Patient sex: M
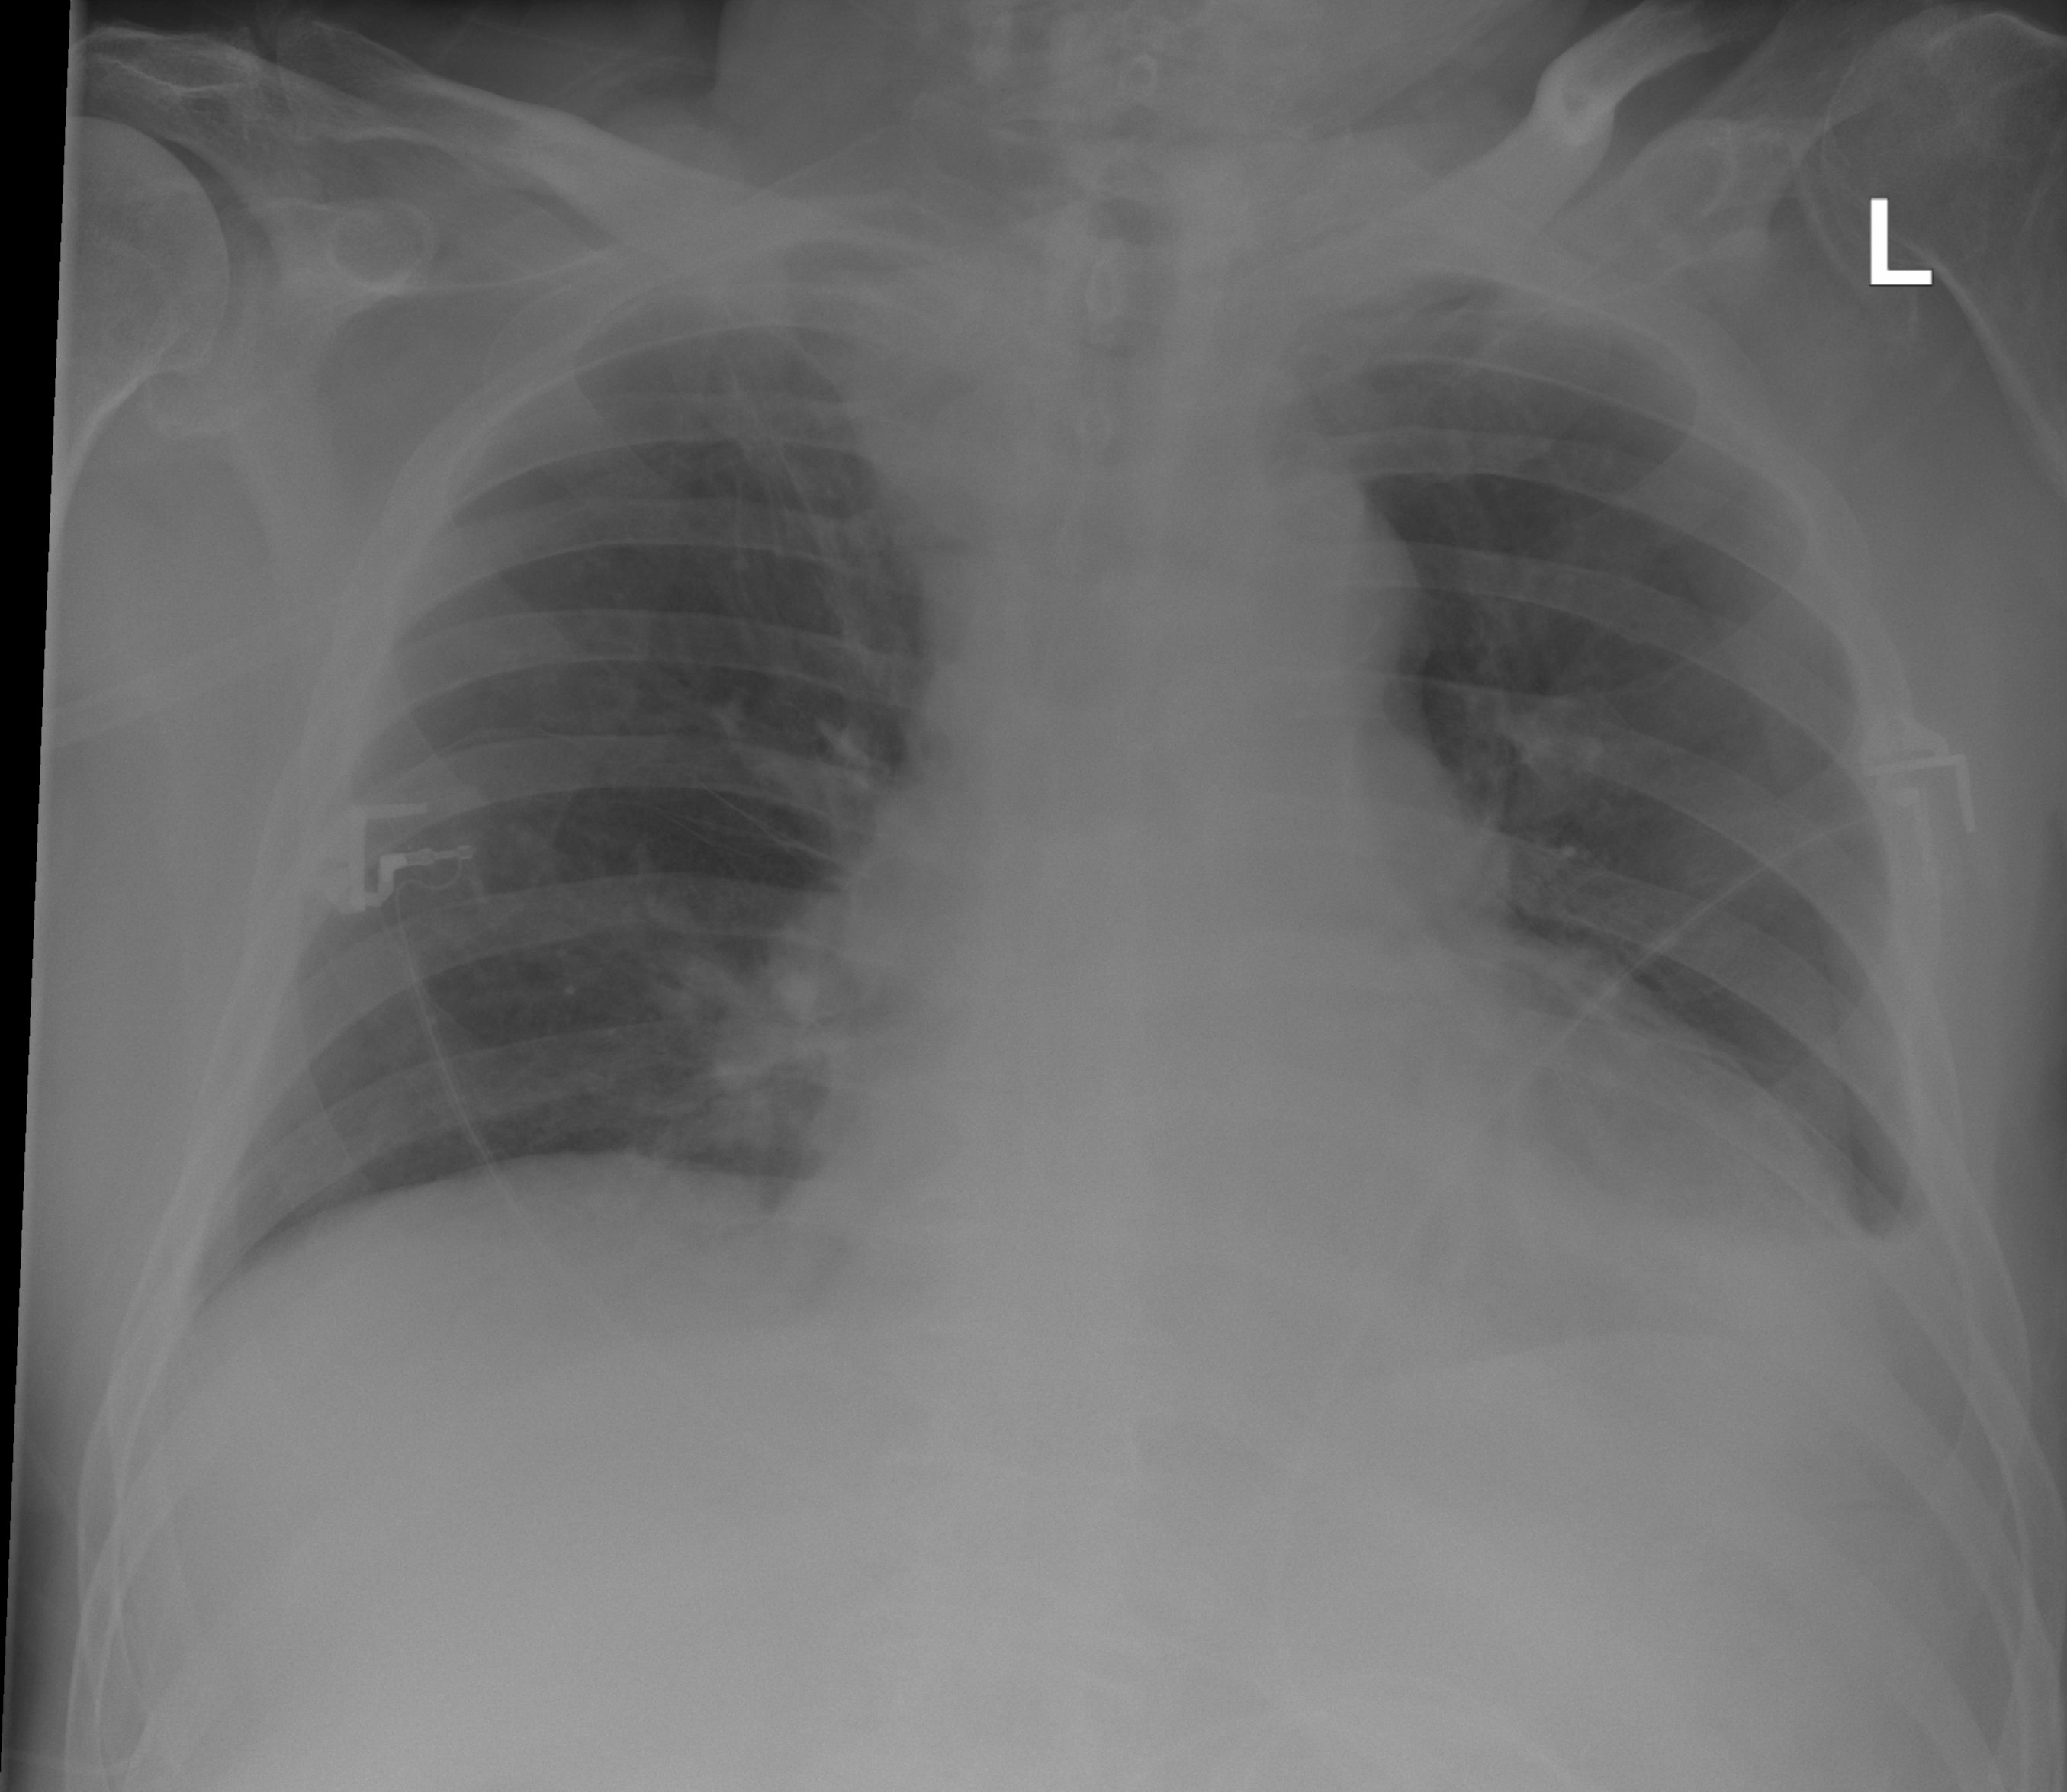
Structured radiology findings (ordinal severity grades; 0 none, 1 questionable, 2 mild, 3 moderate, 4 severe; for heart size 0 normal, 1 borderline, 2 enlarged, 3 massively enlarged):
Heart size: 2
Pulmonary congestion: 1
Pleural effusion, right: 1
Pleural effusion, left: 2
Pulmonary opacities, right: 0
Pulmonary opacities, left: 0
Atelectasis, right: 2
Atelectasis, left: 2